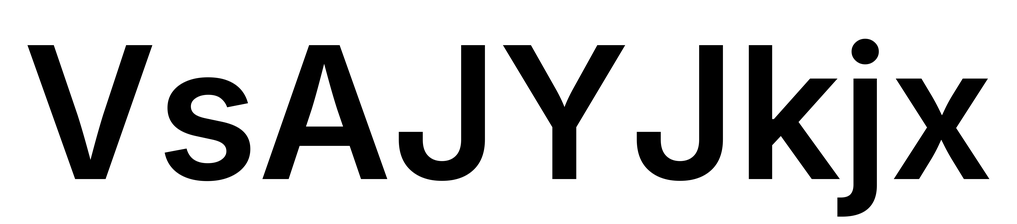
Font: Inter_SemiBold